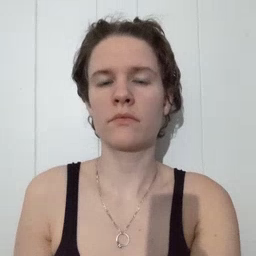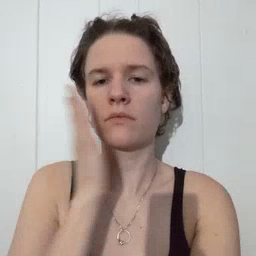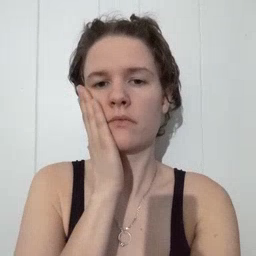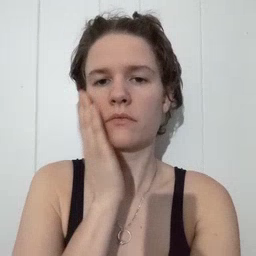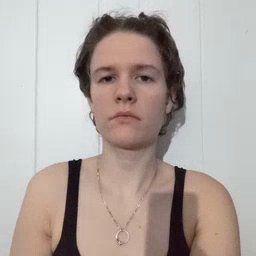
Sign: bed